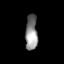
Tissue: prostate
Cell type: T cells
Senescence score: 0.3567
Nuclear area (px): 417
Mean DAPI intensity: 140.197